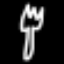
Label: fork